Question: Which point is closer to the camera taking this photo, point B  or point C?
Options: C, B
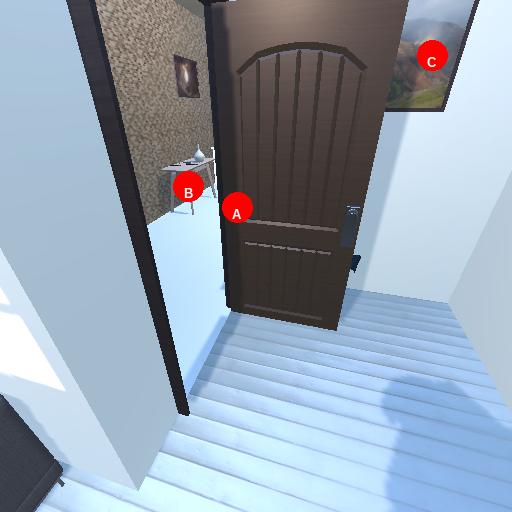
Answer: C